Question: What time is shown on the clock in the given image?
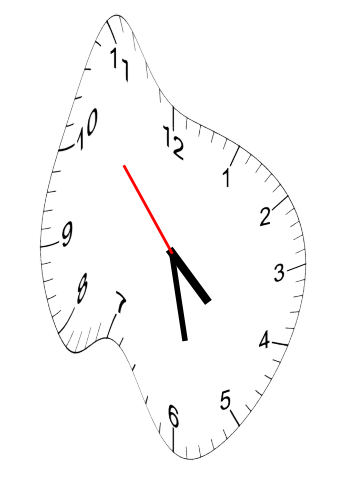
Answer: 04:27:53